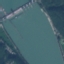
Land use / land cover class: River